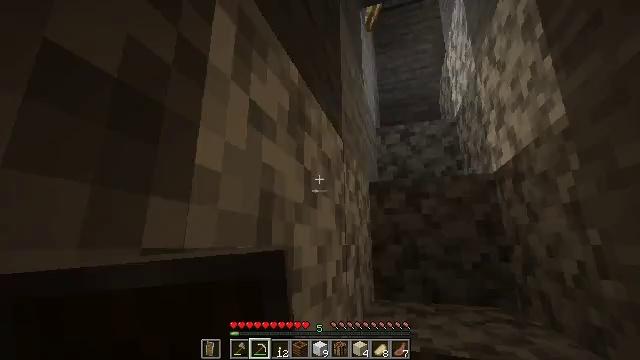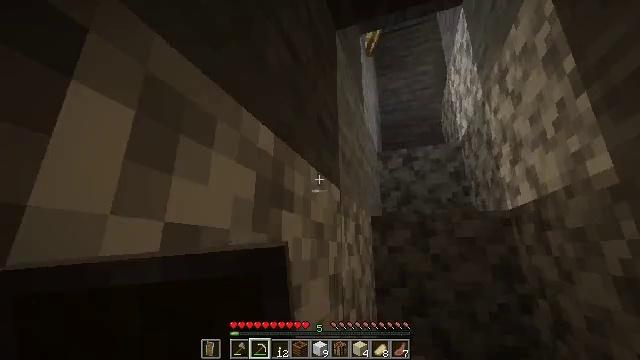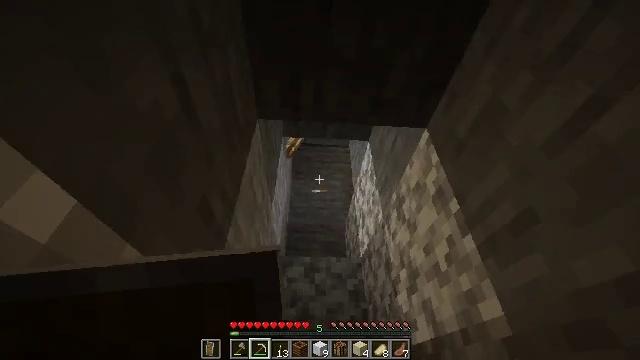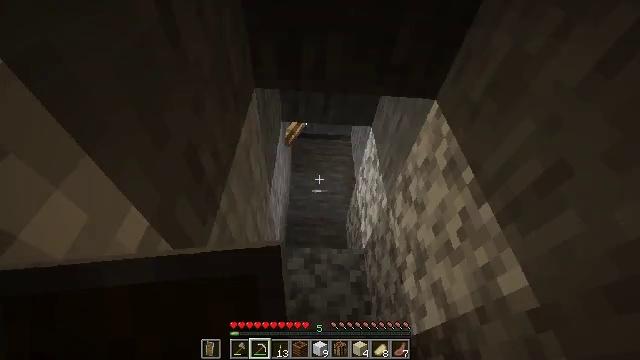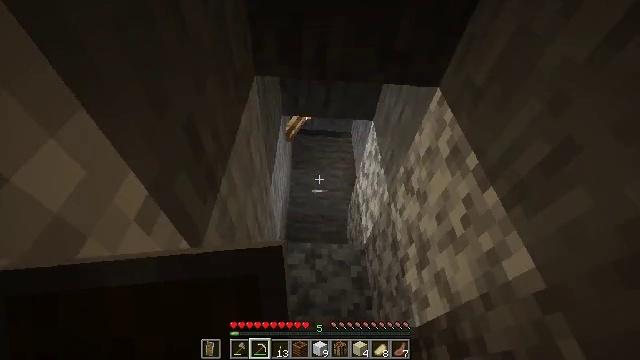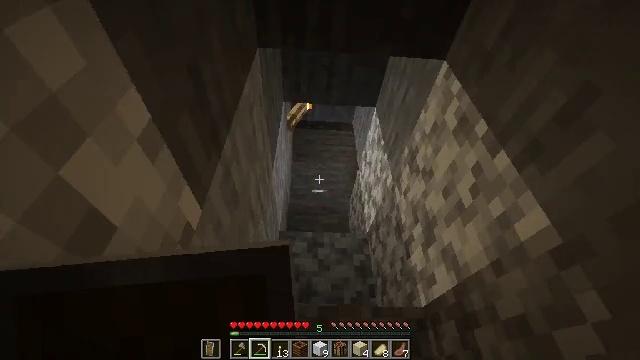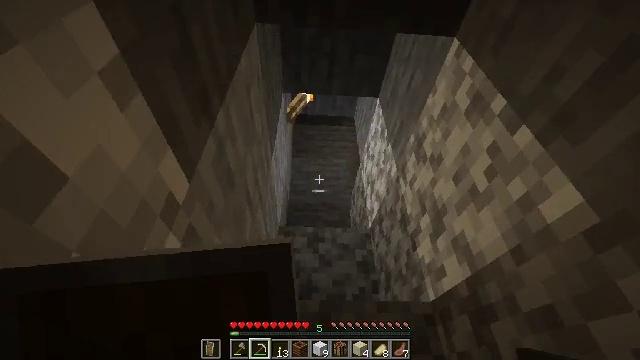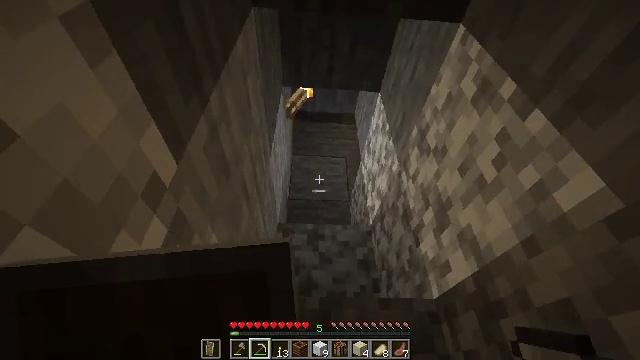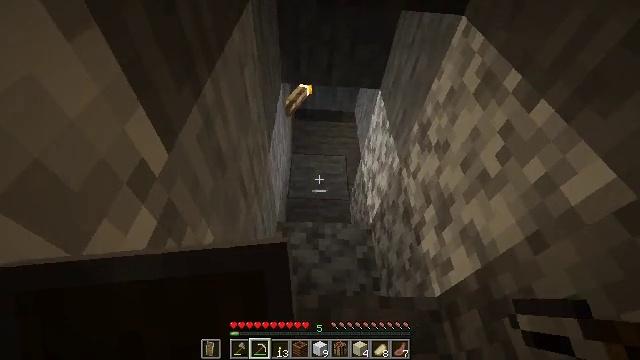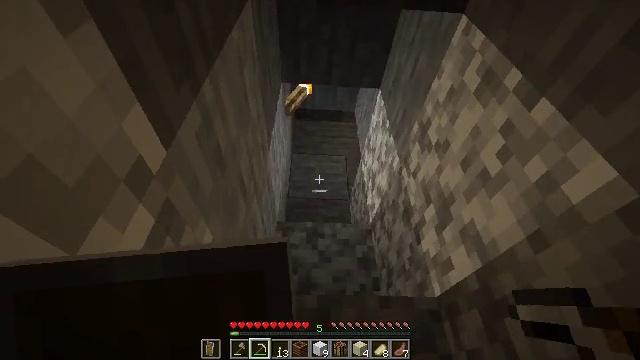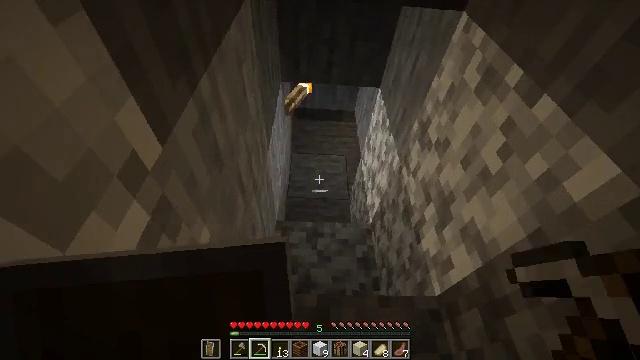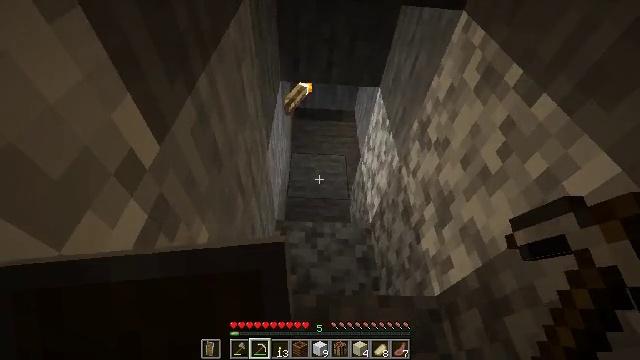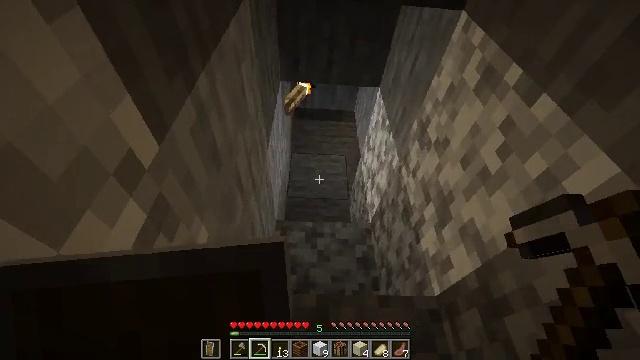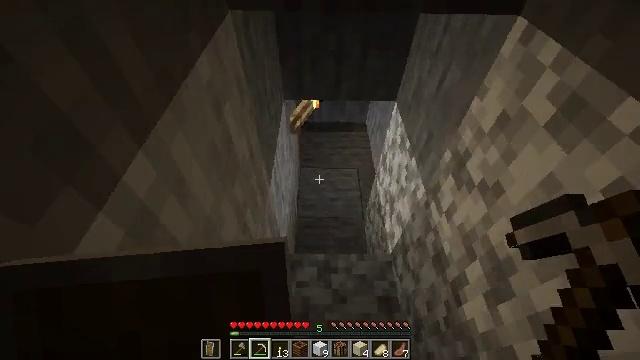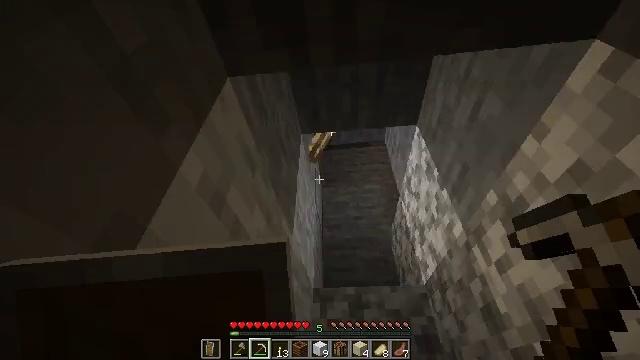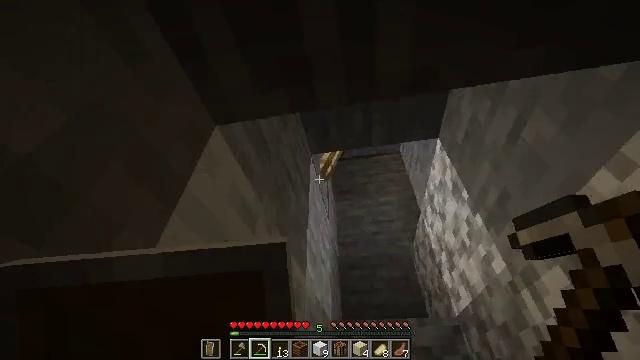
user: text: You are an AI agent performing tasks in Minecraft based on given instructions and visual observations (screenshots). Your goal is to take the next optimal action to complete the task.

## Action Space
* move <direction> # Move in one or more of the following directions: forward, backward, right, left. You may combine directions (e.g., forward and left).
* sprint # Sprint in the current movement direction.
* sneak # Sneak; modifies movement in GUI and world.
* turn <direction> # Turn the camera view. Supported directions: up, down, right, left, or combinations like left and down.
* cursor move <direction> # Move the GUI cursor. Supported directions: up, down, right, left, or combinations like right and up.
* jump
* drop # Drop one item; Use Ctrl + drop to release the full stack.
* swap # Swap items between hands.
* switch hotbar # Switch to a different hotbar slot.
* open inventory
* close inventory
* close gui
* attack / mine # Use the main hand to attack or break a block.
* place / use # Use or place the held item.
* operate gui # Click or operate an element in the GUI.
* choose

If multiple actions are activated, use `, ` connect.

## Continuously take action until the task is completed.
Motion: motion action
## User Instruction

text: Left click to collect the wall torch.
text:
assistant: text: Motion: move forward, sprint, jump
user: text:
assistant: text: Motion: move forward, sprint, turn right and up, jump
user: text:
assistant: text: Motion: no_op
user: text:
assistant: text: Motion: no_op
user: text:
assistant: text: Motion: no_op
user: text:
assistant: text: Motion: no_op
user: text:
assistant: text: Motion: no_op
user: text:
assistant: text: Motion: no_op
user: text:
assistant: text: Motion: no_op
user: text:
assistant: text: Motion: no_op
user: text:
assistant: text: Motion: no_op
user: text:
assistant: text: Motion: no_op
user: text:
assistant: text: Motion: move forward, sprint, turn left, jump
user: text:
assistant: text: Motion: move forward, sprint, turn left and up, jump
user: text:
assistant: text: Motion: move forward, sprint, turn left and up, jump
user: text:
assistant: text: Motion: move forward, sprint, turn left and up, jump
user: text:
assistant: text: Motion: move forward, sprint, turn left and up, jump
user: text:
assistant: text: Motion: move forward, sprint, turn left and up, jump
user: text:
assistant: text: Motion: move forward, sprint, jump
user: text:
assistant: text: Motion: move forward, sprint, turn up
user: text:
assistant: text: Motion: move forward, turn up
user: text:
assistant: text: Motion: move forward, attack / mine
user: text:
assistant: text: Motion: turn up, attack / mine
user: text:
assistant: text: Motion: turn up, attack / mine
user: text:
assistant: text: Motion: no_op
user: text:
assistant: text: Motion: no_op
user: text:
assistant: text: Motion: no_op
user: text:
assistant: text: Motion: no_op